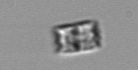
Label: Bacillariophyceae_morphotype1